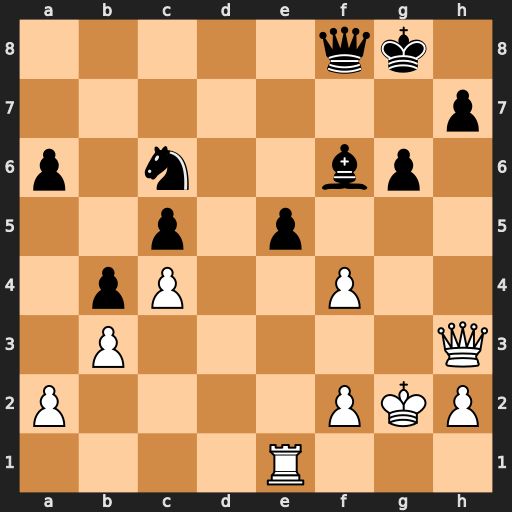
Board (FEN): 5qk1/7p/p1n2bp1/2p1p3/1pP2P2/1P5Q/P4PKP/4R3
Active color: w
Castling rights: -
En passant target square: -
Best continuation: Qe6+ Kg7 Qxc6